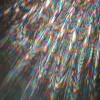
Label: sunburn